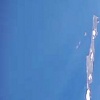
Label: water